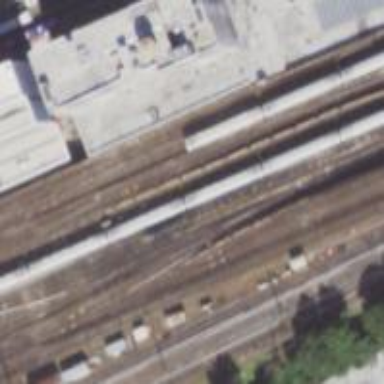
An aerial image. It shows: Railway signal.